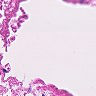
Metastatic tissue present: no